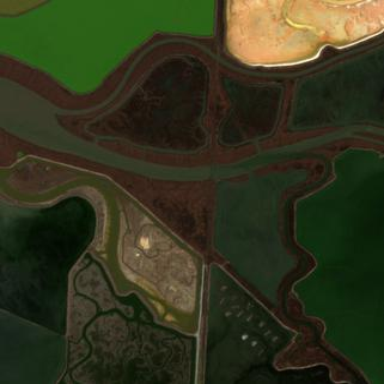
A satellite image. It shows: Saltmarsh wetland with water.